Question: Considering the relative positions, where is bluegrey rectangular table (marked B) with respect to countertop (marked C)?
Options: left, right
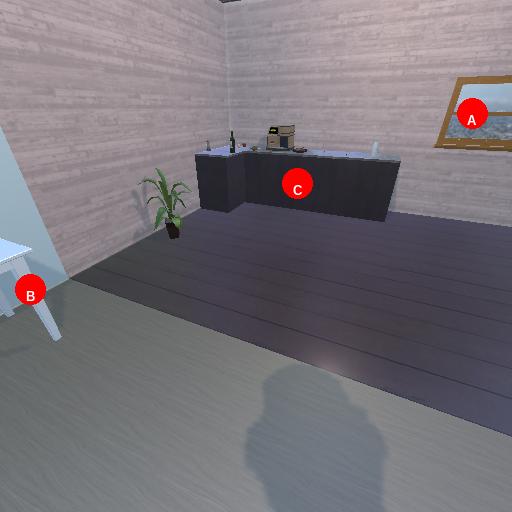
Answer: left